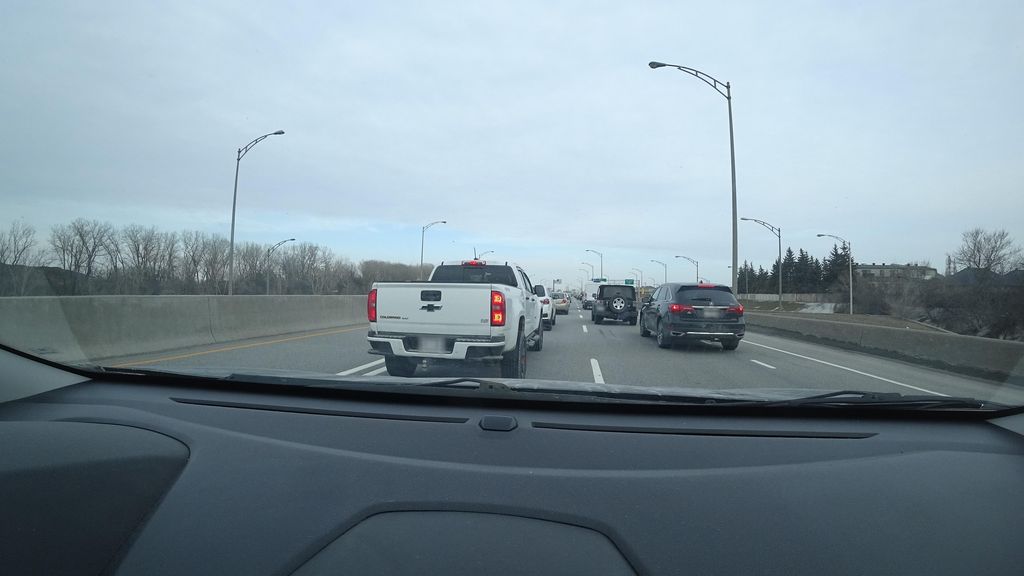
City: montreal